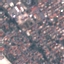
Land use / land cover: Residential